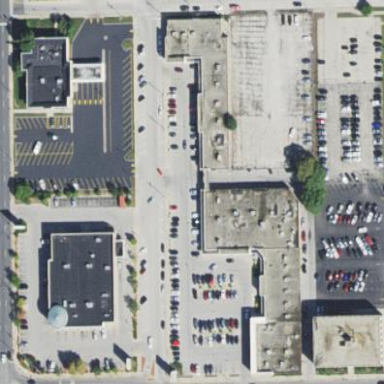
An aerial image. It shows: Retail area.